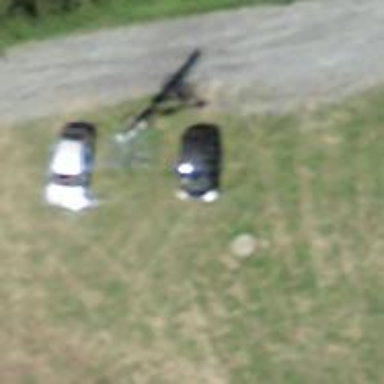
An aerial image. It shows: Pylon for aerialway.